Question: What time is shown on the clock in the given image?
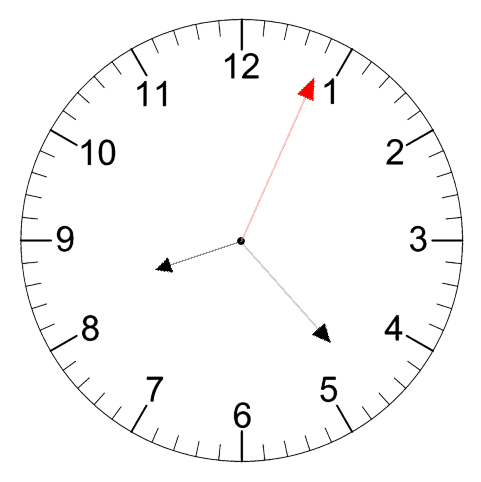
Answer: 08:23:04